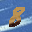
Label: 8